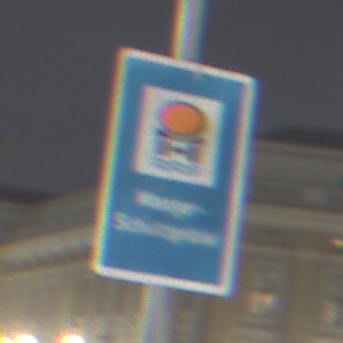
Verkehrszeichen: Wasserschutzgebiet
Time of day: Night
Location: Outdoor (Urban)
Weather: PartlyCloudy
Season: NotSpecified
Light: Artificial